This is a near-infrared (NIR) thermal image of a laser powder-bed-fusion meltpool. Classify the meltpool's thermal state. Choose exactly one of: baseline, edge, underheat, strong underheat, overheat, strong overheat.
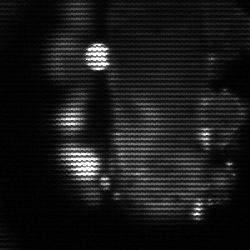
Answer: strong underheat